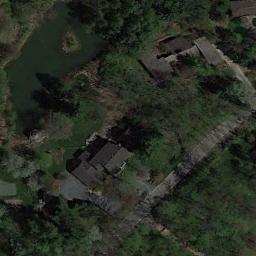
Label: residential